Question:
I thought i was in the right track. I forgot that a user can do multiple activities. What I did was it's only one activity. What can i do with this? I came up with a solution that might work, come up with an sql statement that updates the activity column without overwriting the text. But that seems stupid. Pretty sure theres a better solution?
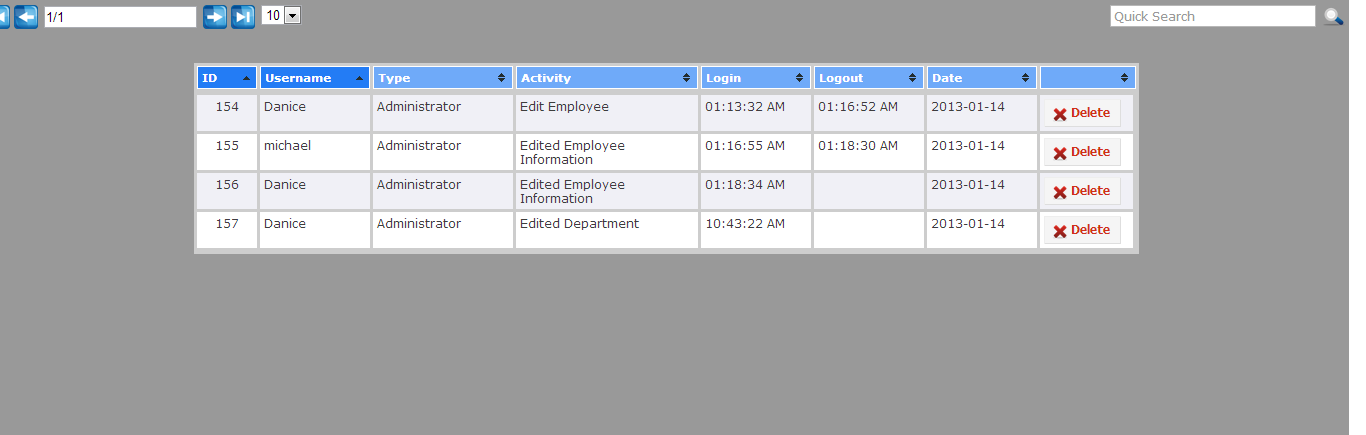
Answer: I made some adjustment but I think this will improve your database. See this in action via <URL>
'''
CREATE TABLE workers
(
id_workers int primary key,
username varchar(30),
type varchar(30)
);
CREATE TABLE activities
(
id_activities int auto_increment primary key,
activity varchar(30)
);
CREATE TABLE timesheet
(
id_timesheet int auto_increment primary key,
id_workers int,
id_activities int,
start_time datetime,
end_time datetime
);
INSERT INTO workers
(id_workers, username, type)
VALUES
('1','Danice', 'Administrator'),
('2','Micheal', 'Administrator');
INSERT INTO activities
(activity)
VALUES
('Edit Employee'),
('Edit Employee Information'),
('Edit Department');
INSERT INTO timesheet
(id_workers, id_activities,start_time, end_time)
VALUES
('1', '1', '2013-03-14 13:15:00','2013-03-14 13:20:00'),
('2', '2', '2013-03-14 13:00:00','2013-03-14 14:00:00'),
('1', '2', '2013-03-14 13:21:00','2013-03-14 13:23:00'),
('1', '3', '2013-03-14 13:24:00','2013-03-14 13:45:00');
SELECT a.id_activities, w.username, w.type, a.activity, t.start_time, t.end_time
FROM (timesheet AS t LEFT JOIN activities AS a ON t.id_activities = a.id_activities ) LEFT JOIN workers AS w ON t.id_workers = w.id_workers;
'''
BTW you could use MYSQL workbench if you want to get a good overview from you database layout. Set up a schema inside workbench for reference when coding. Or just use pen and paper. ;-)
With regard to you audit trail, you could give workers the option to delete there activity from the timesheet by adding and extra column (e.g. audittrail) to timesheet. By default the column audittrail is set to 0 and if an worker deletes his entry you give this column the value 1. Then add to you SELECT query "WHERE audittrail = 0" to display all the timesheet entries. And in the case you require an audit trail you leave out the WHERE clause.